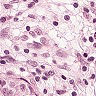
Metastatic tissue present: yes